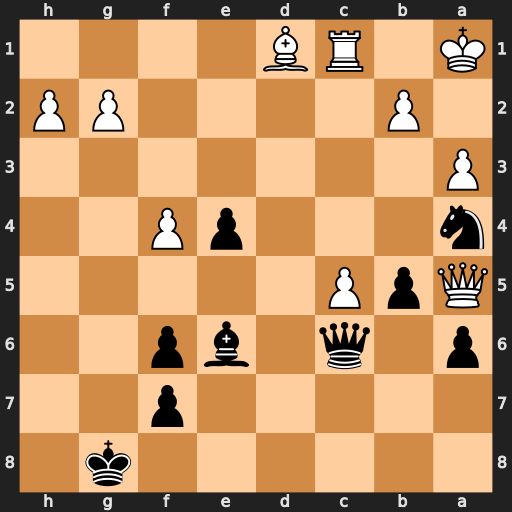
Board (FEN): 6k1/5p2/p1q1bp2/QpP5/n3pP2/P7/1P4PP/K1RB4
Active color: b
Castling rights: -
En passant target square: -
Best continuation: Qd5 Qd8+ Qxd8